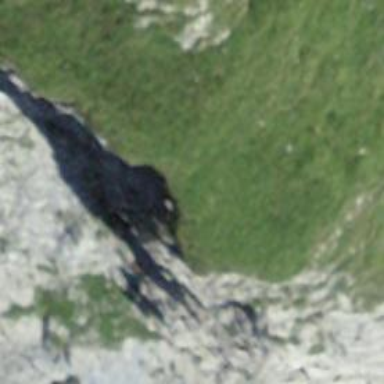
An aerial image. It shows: Natural cliff.